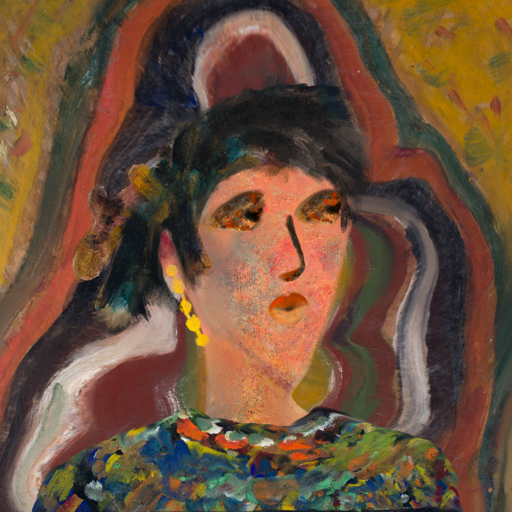
Background: AfterRaid, Head And Neck Side: Irani, Face Side: Gypsy_Queen, Bust: An_Impression, Hair Side: Pipe, Head Accessory: Blank, Second Necklace: Blank, Necklace: Blank, Baby: Blank